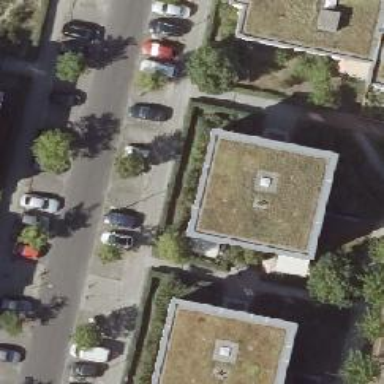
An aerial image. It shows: Apartment building with flat roof.